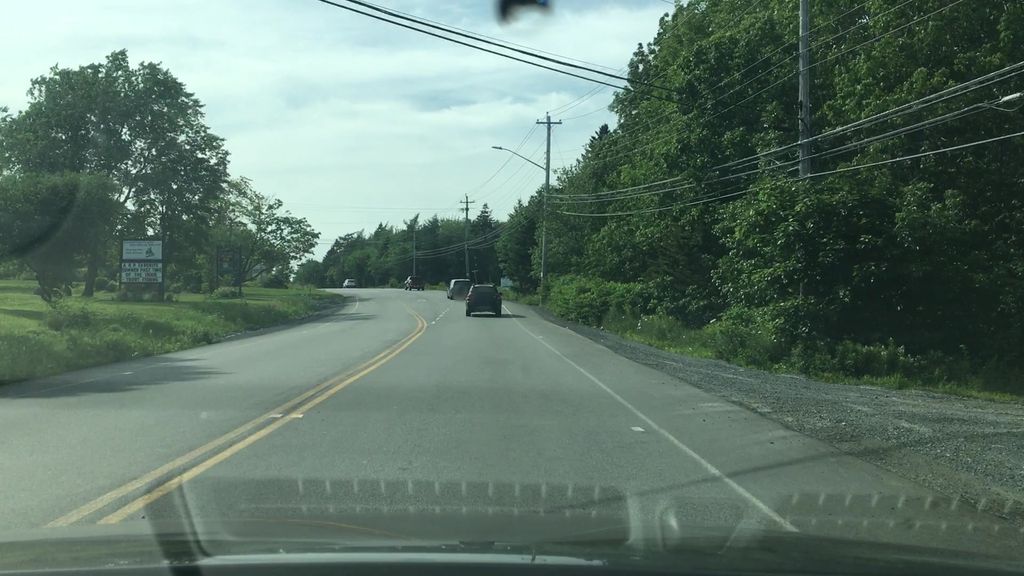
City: halifax